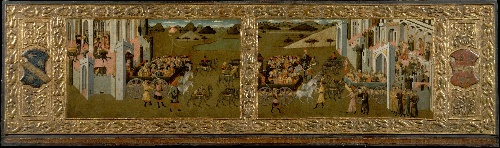
Title: King Solomon and the Queen of Sheba
Artist: Master of Lecceto
Artist bio: Italian, Sienese, third quarter 15th century
Object type: Painting, cassone panel
Classification: Paintings
Medium: Tempera on wood, embossed and gilt ornament
Dimensions: Overall 20 3/4 x 70 1/8 in. (52.7 x 178.1 cm); left, painted surface 13 7/8 x 24 1/2 in. (35.2 x 62.2 cm); right, painted surface 14 x 24 3/4 in. (35.6 x 62.9 cm)
Department: European Paintings
Credit line: Rogers Fund, 1914
Accession year: 1914
Repository: Metropolitan Museum of Art, New York, NY
Tags: Camels|Horses|Crowd|Carts|Wagons